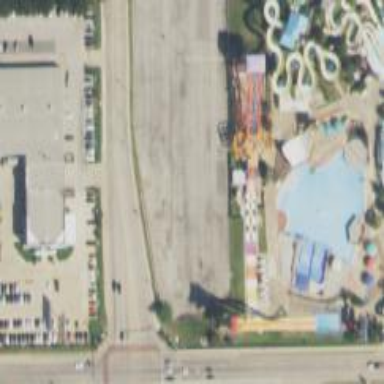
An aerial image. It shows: Water slide attraction.